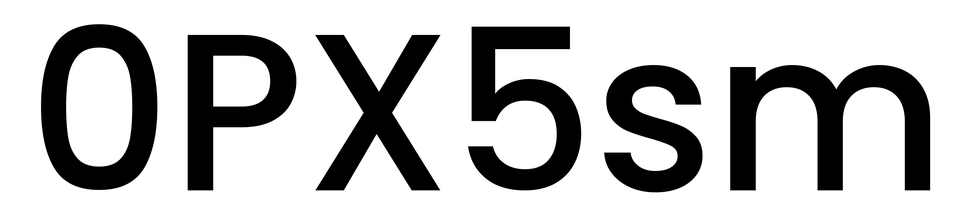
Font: Poppins-Medium